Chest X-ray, PA view. Patient: 50 years old, sex F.
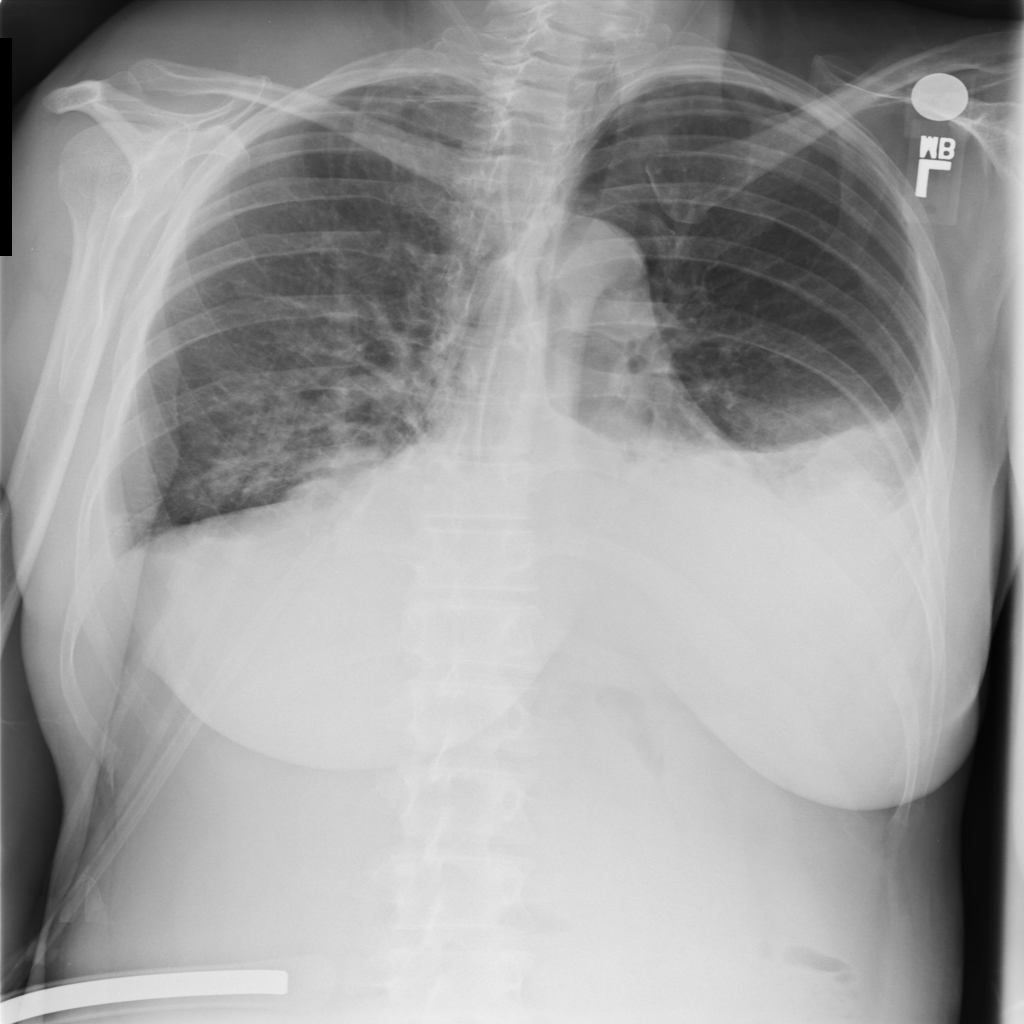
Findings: No Finding